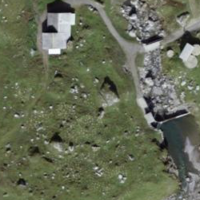
EUNIS habitat code: 23
Species observed at this site:
Saxifraga paniculata